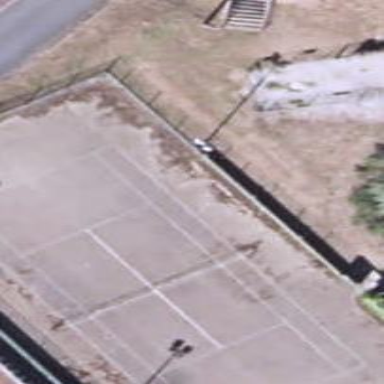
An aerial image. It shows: Gravel tennis pitch for leisurely sports.